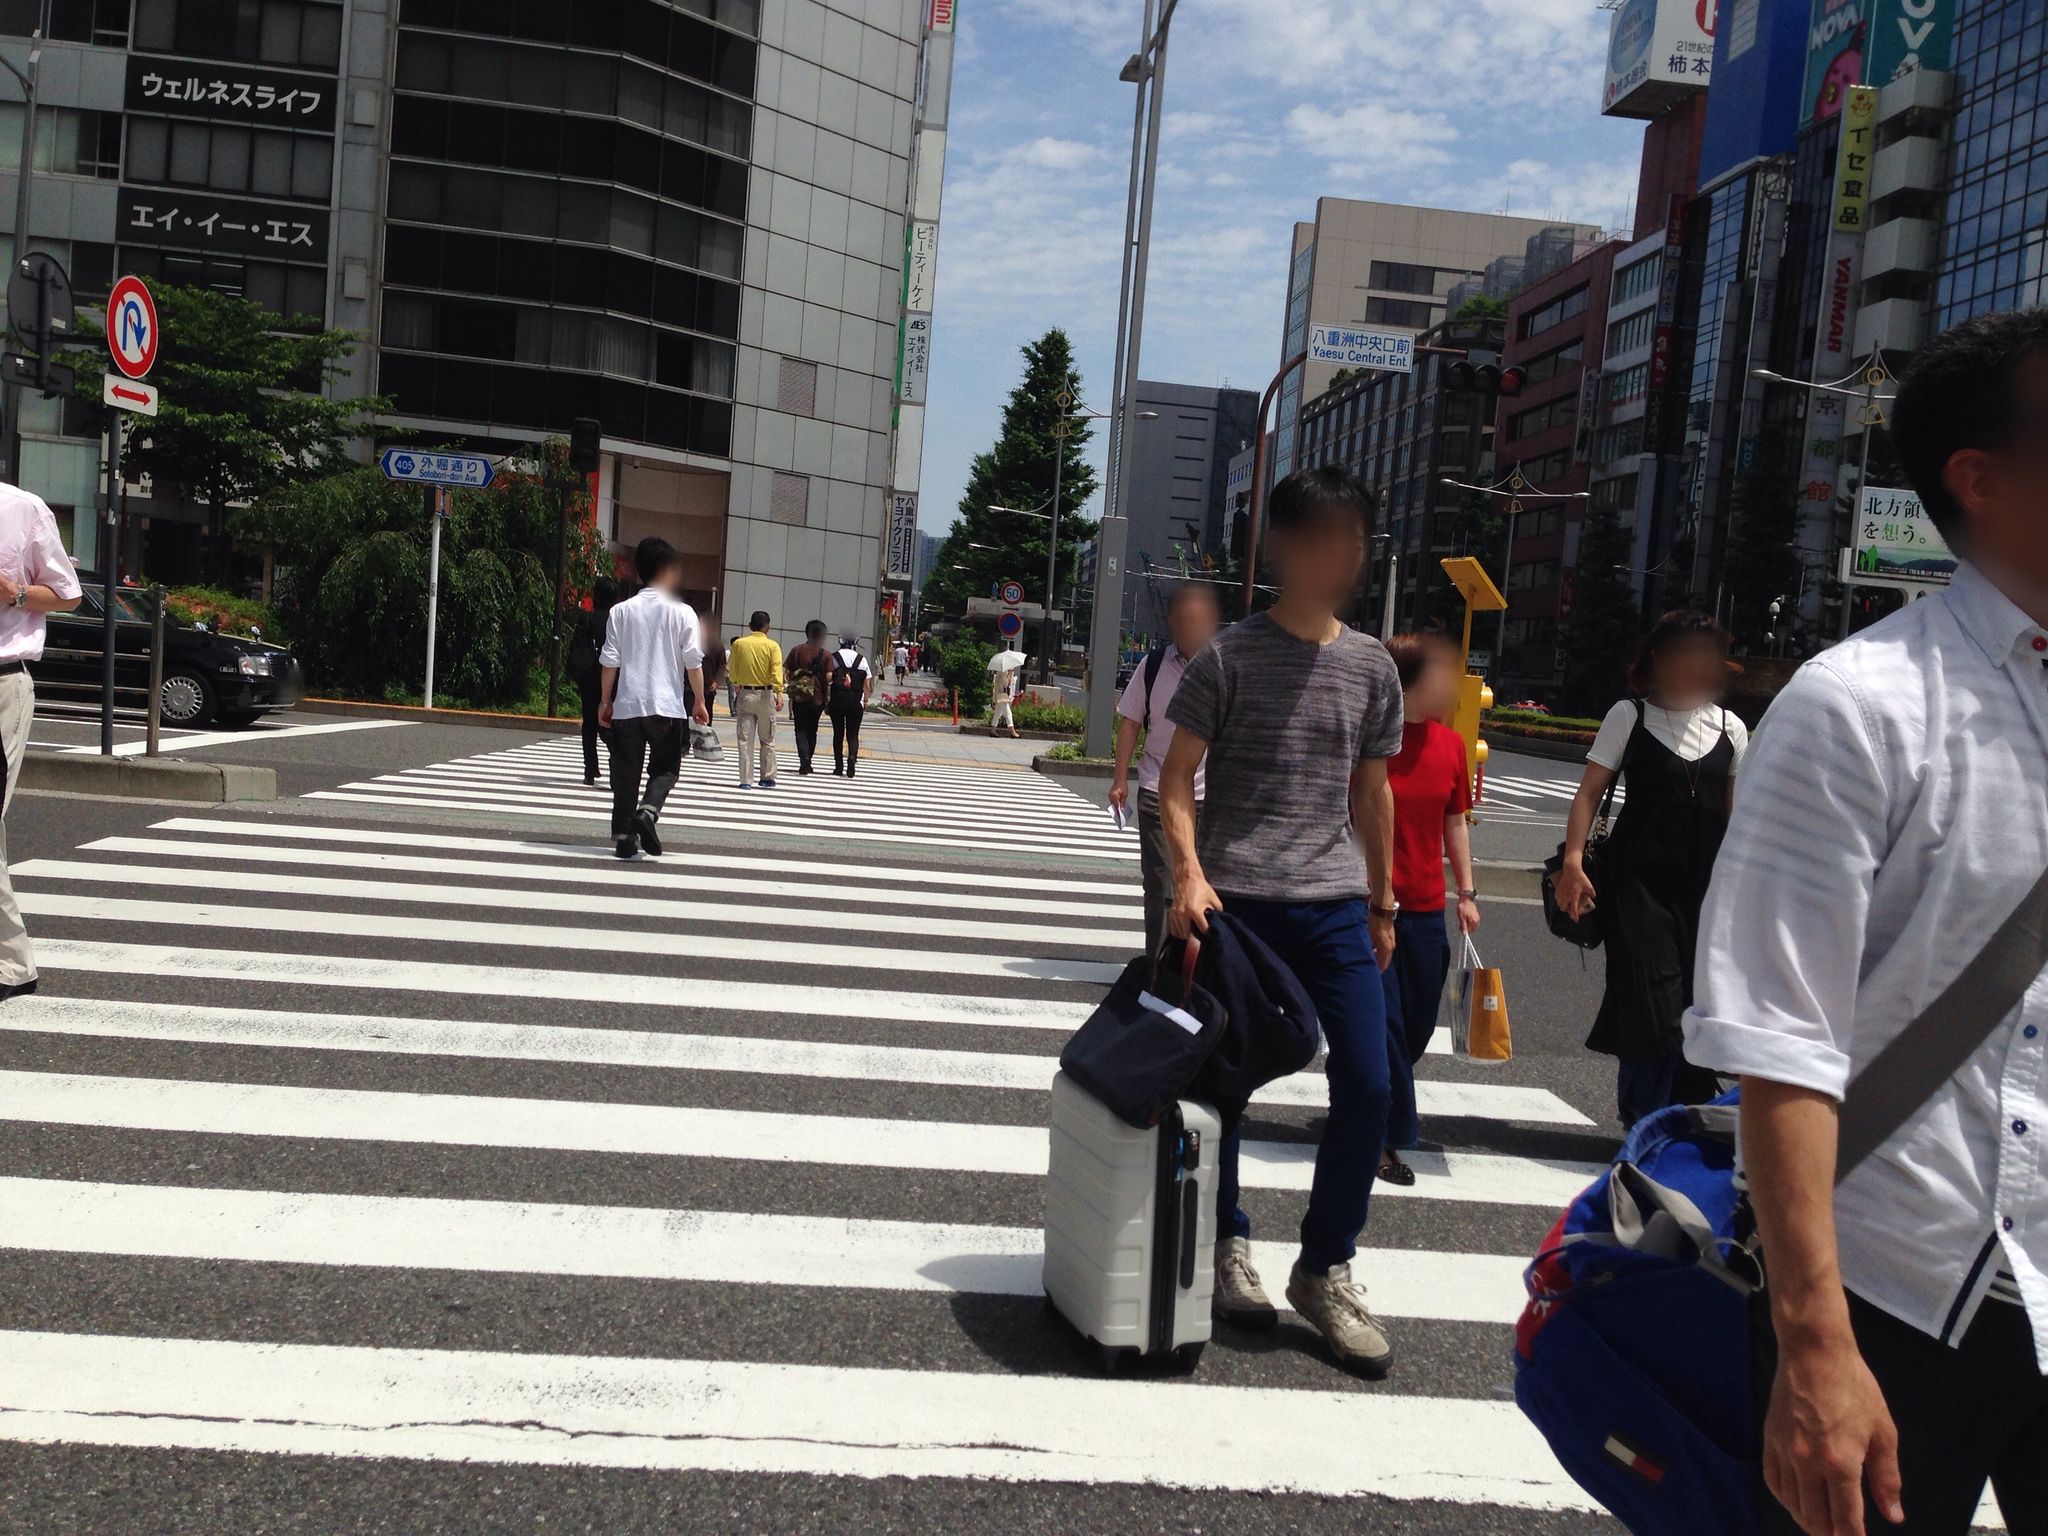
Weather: clear
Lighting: day
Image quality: good
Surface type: walking surface
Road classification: motorway_link
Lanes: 1
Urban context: urban centre
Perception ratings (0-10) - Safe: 4.57, Lively: 5.88, Beautiful: 2.46, Boring: 2.51, Depressing: 2.57, Wealthy: 6.01